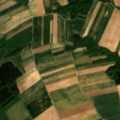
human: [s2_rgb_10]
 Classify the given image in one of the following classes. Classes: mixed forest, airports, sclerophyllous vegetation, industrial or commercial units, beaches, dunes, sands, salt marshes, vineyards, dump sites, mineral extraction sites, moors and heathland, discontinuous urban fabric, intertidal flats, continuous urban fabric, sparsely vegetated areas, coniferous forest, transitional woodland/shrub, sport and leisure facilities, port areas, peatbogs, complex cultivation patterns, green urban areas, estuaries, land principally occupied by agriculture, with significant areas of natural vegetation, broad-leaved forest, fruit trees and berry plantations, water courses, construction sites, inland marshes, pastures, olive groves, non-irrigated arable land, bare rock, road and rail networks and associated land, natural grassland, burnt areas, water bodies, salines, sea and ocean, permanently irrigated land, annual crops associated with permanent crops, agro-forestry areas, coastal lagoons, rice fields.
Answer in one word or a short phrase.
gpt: non-irrigated arable land, land principally occupied by agriculture, with significant areas of natural vegetation